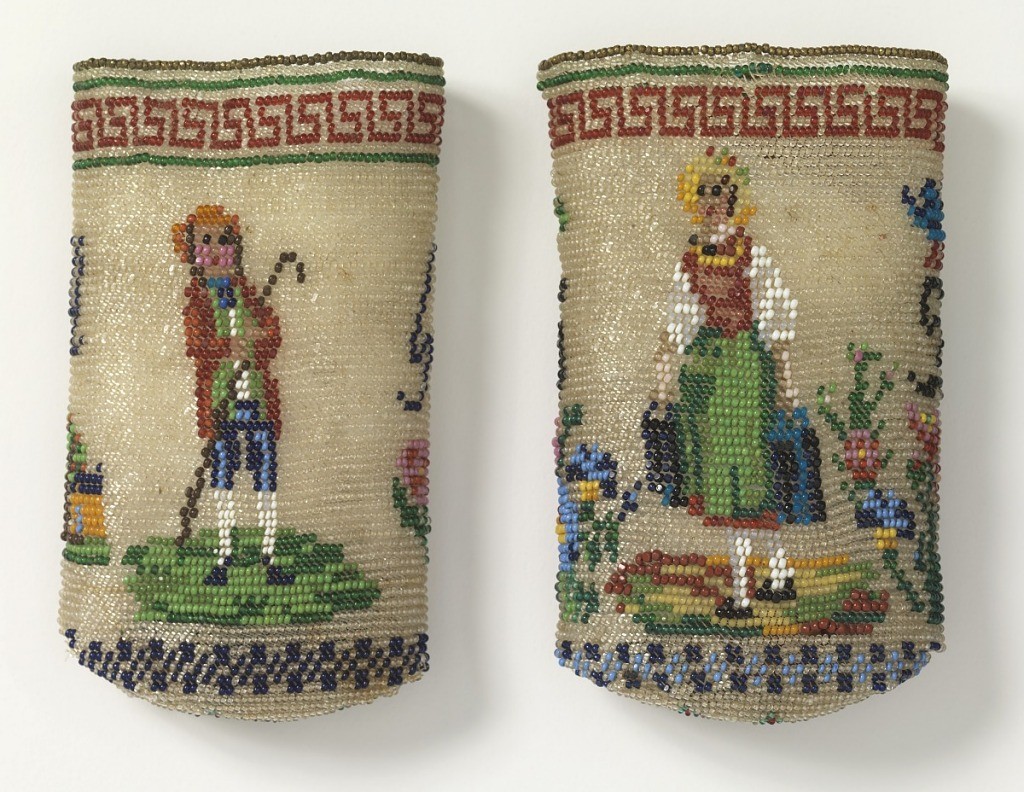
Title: Case
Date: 19th century
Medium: glass beads, horsehair Technique: beadwork
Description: Case in two parts: one part made to slip over the other. Made of white and colored glass beads in design of human figures, flowers and initials.